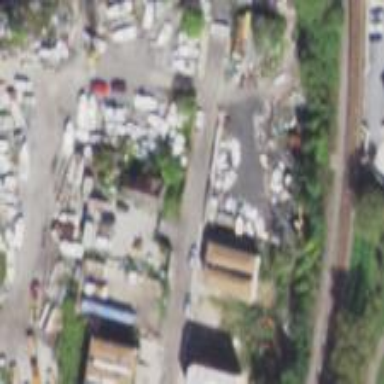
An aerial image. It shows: Scrap yard located in industrial area.